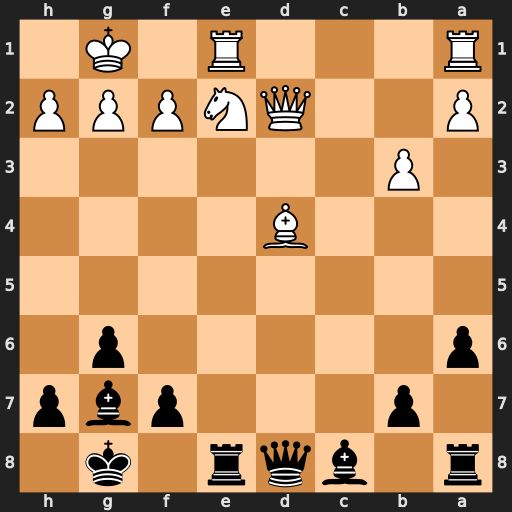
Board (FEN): r1bqr1k1/1p3pbp/p5p1/8/3B4/1P6/P2QNPPP/R3R1K1
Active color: b
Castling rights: -
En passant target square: -
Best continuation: Bg4 Qb2 Rxe2 Bxg7 Rxb2